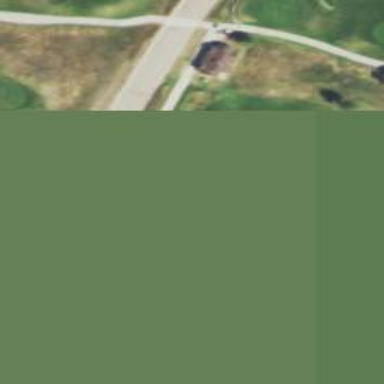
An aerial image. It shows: Path for both roads and golfers.